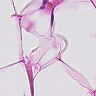
Metastatic tissue present: no